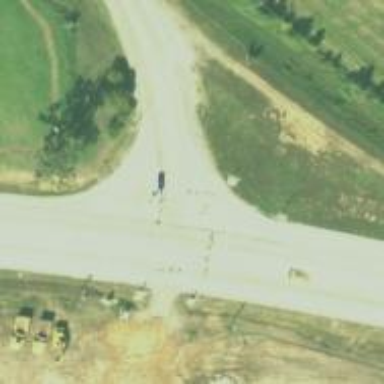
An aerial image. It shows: Trunk link highway.